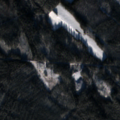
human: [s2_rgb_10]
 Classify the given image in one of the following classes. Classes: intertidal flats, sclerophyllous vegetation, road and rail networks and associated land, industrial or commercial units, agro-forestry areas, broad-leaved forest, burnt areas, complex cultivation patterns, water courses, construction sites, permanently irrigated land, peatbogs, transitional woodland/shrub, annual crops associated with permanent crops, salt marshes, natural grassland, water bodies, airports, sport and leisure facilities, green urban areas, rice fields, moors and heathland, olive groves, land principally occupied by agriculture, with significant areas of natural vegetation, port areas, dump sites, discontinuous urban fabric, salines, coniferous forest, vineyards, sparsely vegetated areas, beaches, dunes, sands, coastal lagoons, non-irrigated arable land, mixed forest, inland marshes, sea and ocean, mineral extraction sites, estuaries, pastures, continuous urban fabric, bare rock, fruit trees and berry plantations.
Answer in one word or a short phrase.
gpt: land principally occupied by agriculture, with significant areas of natural vegetation, broad-leaved forest, coniferous forest, mixed forest